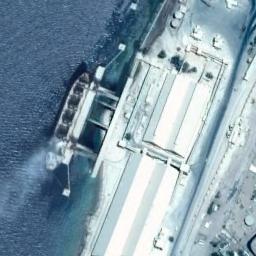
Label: ship